Question: Using the S3 Management Console I have created an S3 bucket. In the properties I have added an event to alert on "All Object Create Events" with prefix "incomingData" and suffix ".zip". The event alert will be sent to a SQS queue.
Whenever I upload a .txt or .csv file into folder "incomingData"an event alert is generated. It is not applying the suffix condition. Not sure if this is a restriction on the free tier service? Has anyone encountered this behavior?

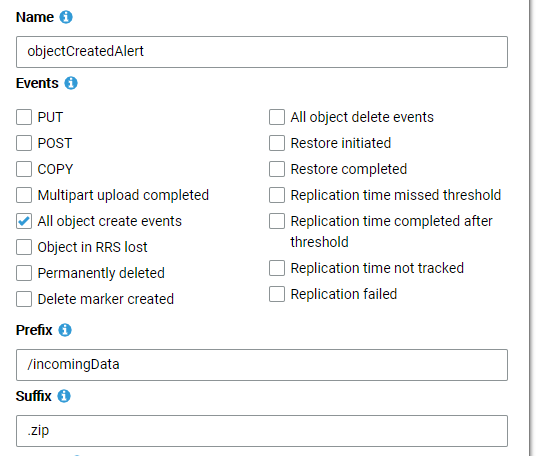
Answer: The AWS Free Tier is a billing discount. It has zero impact on services.
Please note that Prefixes should start with a slash ('/'). If the prefix is a directory, it should be 'incomingData/'.
To reproduce your situation, I did the following:
- - <URL>- 'incomingData/'- 's3:TestEvent'
I then ran some tests:
- 'foo.zip'- 'foo.zip''incomingData/foo.zip'- 'foo.txt''incomingData/foo.txt'
Therefore, I was .
I suggest you try correcting the 'Prefix' and test it again.